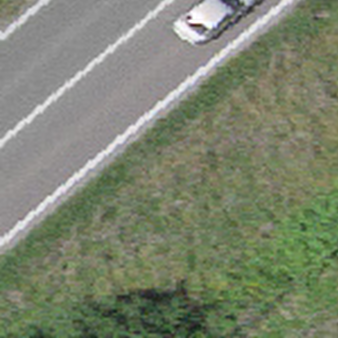
Label: other